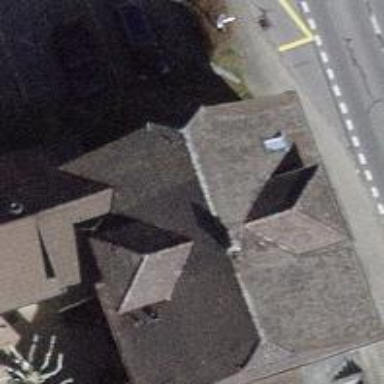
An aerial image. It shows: Restaurant.